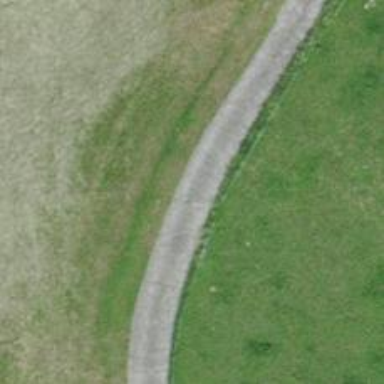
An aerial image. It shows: Service road with compacted grade2 tracktype.